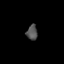
Tissue: skin
Cell type: Epithelial cells
Senescence score: 0.2249
Nuclear area (px): 161
Mean DAPI intensity: 82.472